Milling tool wear sample.
Tool blade image: 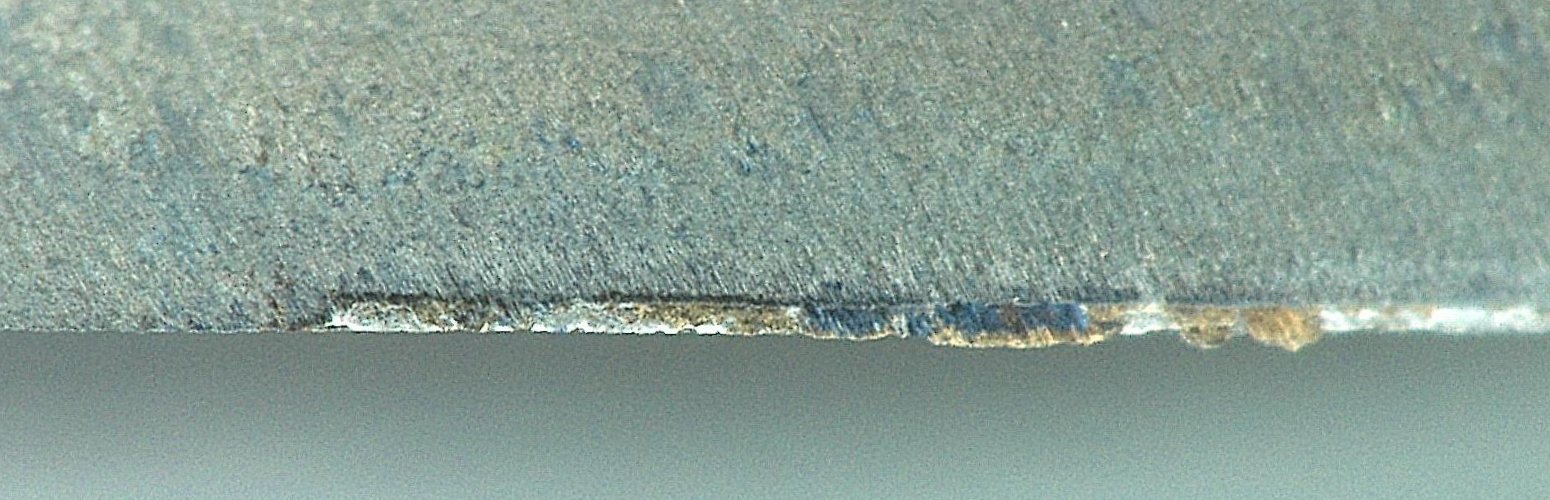
Chip image: 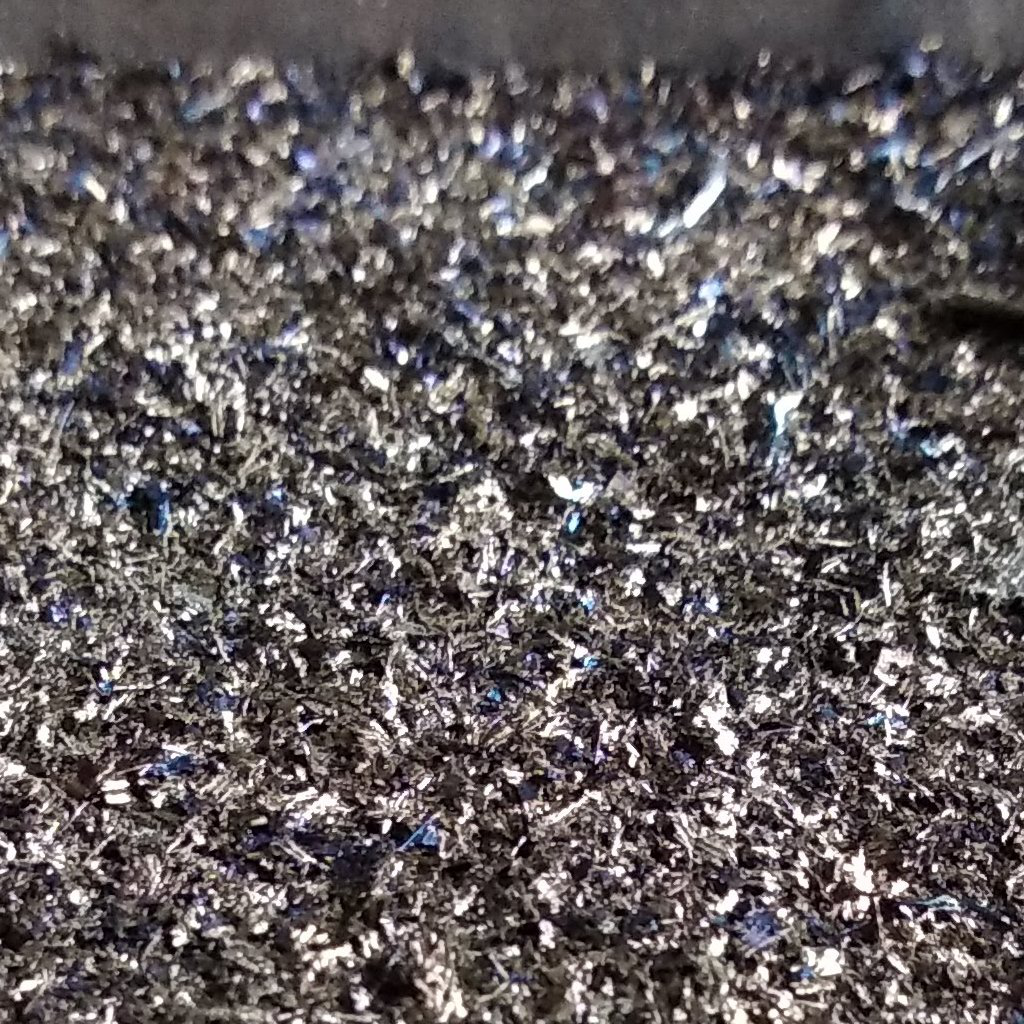
Workpiece image: 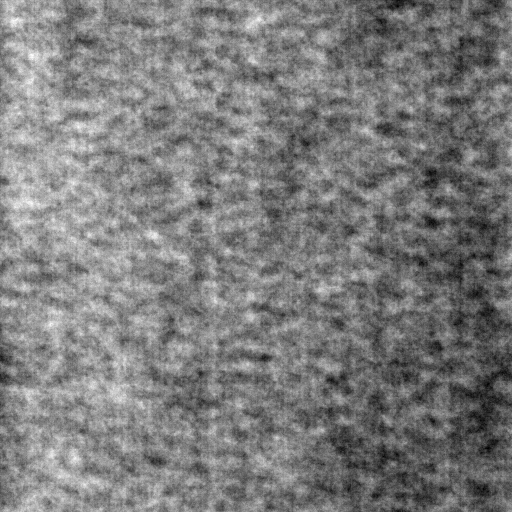
Tool wear state: used
Gaps: 0
Flank wear: 87.51
Overhang: 30.37
Force-signal Mel-spectrograms (X, Y, Z axes): 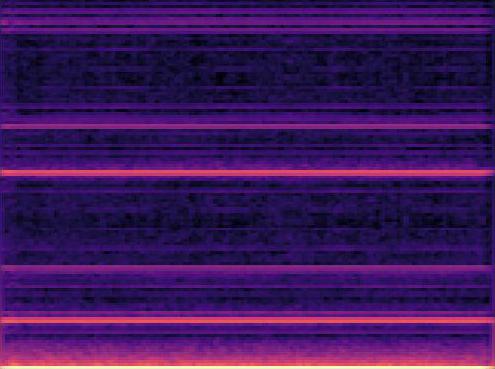 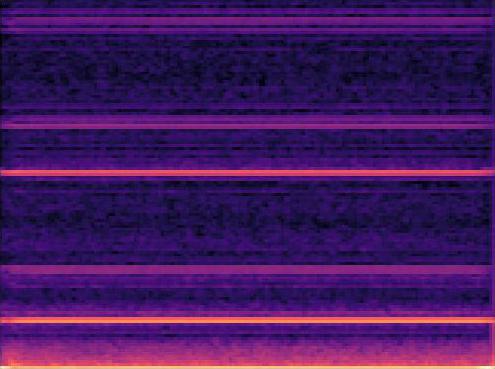 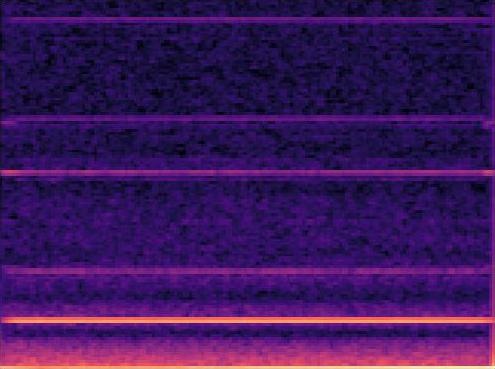
Force-signal scalograms (X, Y, Z axes): 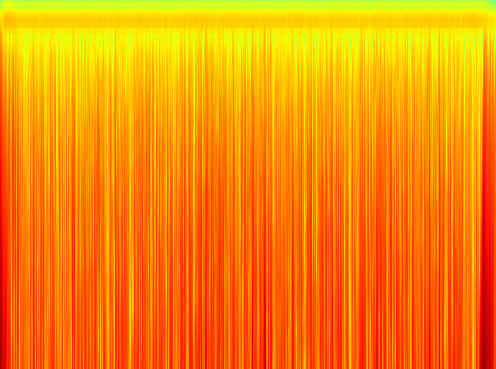 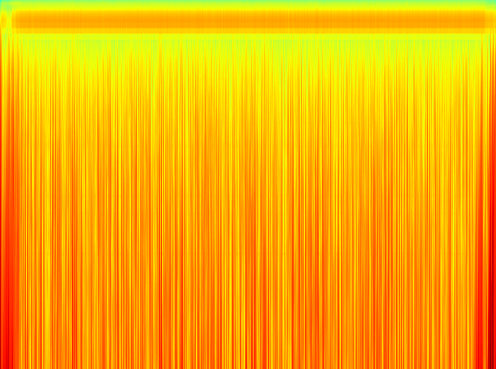 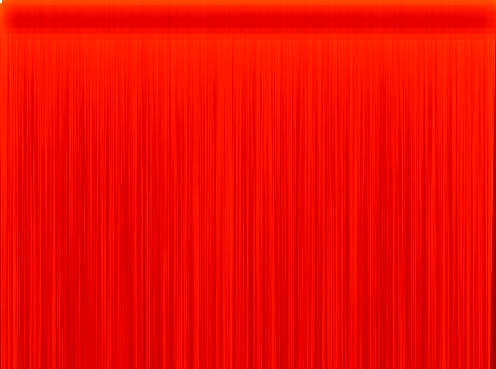
Force phase: steady_state_stabilization_wear